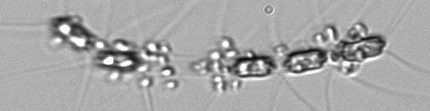
Label: Chaetoceros_didymus_TAG_external_flagellate